Question: I need to write a text in an heading tag over an image, I get a strange problem, take a look ad the image above.

The css code is:
'''
#header h1 {
position: absolute;
height:19px;
top:105px;
/*background-color:#OC3183;*/
background-color:green;
z-index: 10000;
font-family: Verdana, Arial, san-serif;
padding: 2px;
margin-left: 26px;
padding-left: 1px;
font-size: 12px;
color: #FFFFFF;
}
'''
as you cann see if i put the green i correctly obscure the white line below, If i use the same color (navy) I see that line.... why?
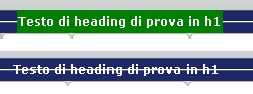
Answer: The hex-code for your navy color is wrong. it starts with the letter 'O' instead of the numeral '0'.
Replace
'''
background-color:#OC3183;
'''
with
'''
background-color:#0C3183;
'''
and everything should be fine.